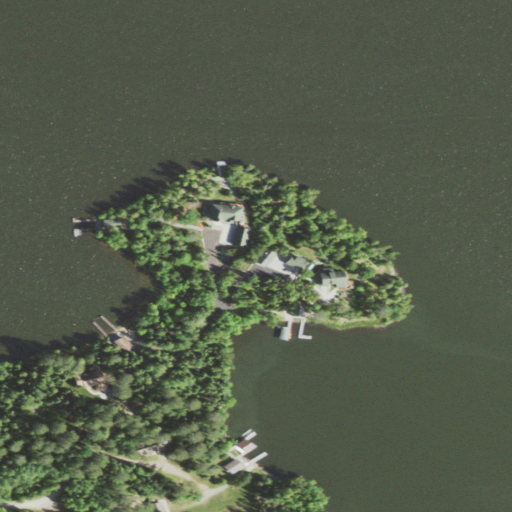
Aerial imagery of cape in Minnesota named Murphy Point containing open water, mixed forest, open development, evergreen forest, low intensity development, medium intensity development, deciduous forest, and herbaceous wetlands